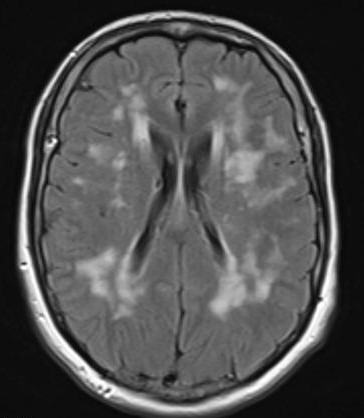
Label: notumor